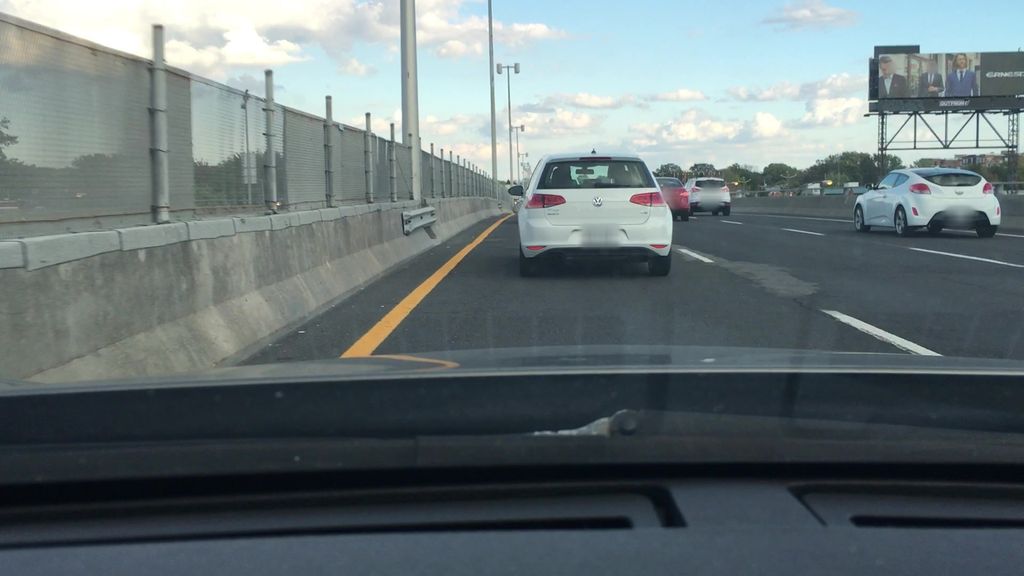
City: montreal